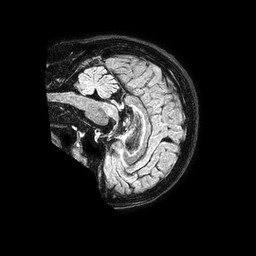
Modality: FLAIR
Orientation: sagittal
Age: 67
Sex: female
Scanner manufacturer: philips
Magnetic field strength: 1.5 T
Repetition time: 4.8 s
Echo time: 0.3 s